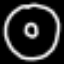
Label: donut